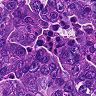
Metastatic tissue present: yes